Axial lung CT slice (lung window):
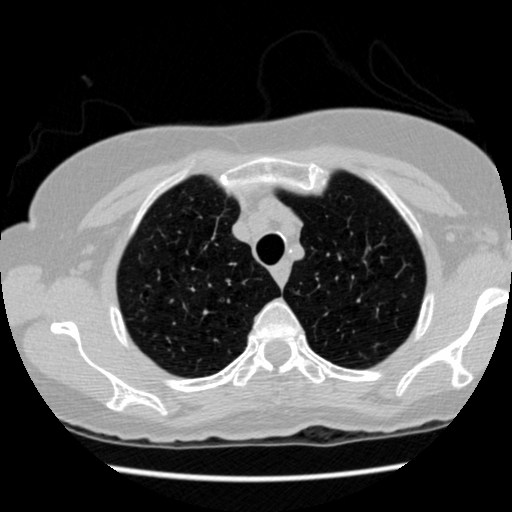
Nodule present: no